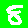
Digit: 8